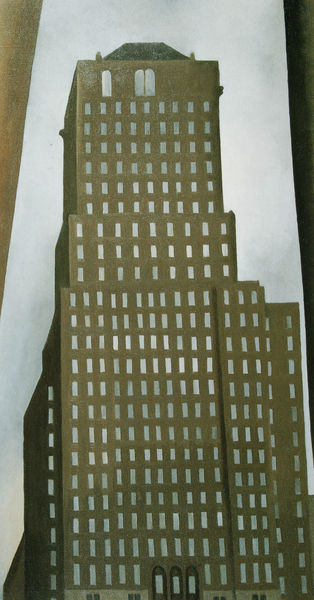
Titel: Shelton Hotel, New York, No. 1
Künstler: Georgia O'Keeffe
Standort: Minneapolis (Minnesota)
Institution: The Regis Collection
Schlagwörter: blau, himmel, braun, fenster, grau, schwarz, tür, weiss, dach, gebäude, haus, architektur, spiegelung, turm, fassade, modern, amerika, hoch, skyline, foto, eingang, scharz, etagen, geschoss, lochfassade, skelettbau, hochhaus, wolkenkratzer, new york, skyscraper, mies, empire states building, sklettbau, van der rohe, wolkenlratzer